Field crop: maize
Growth stage: 2
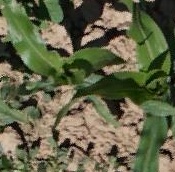
Species: maize